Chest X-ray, PA view. Patient: 53 years old, sex F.
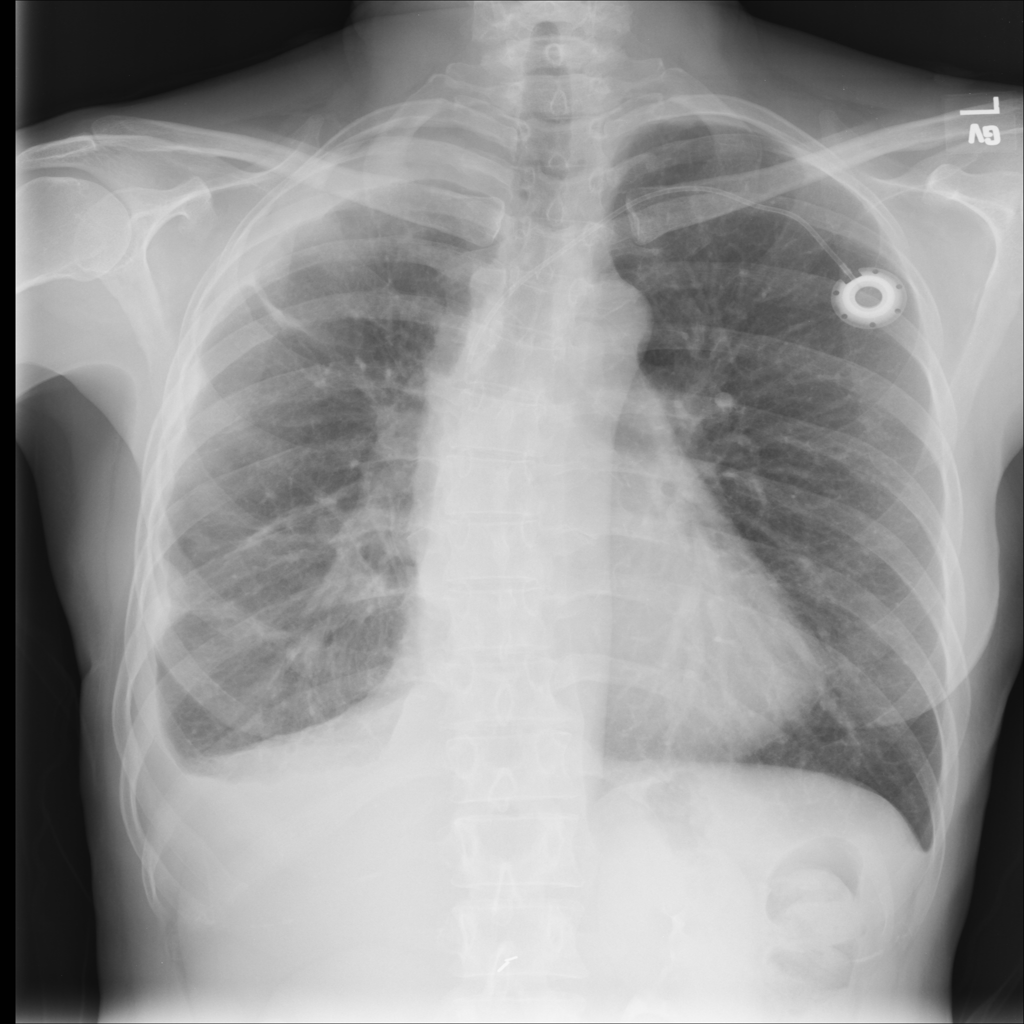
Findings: Pleural_Thickening